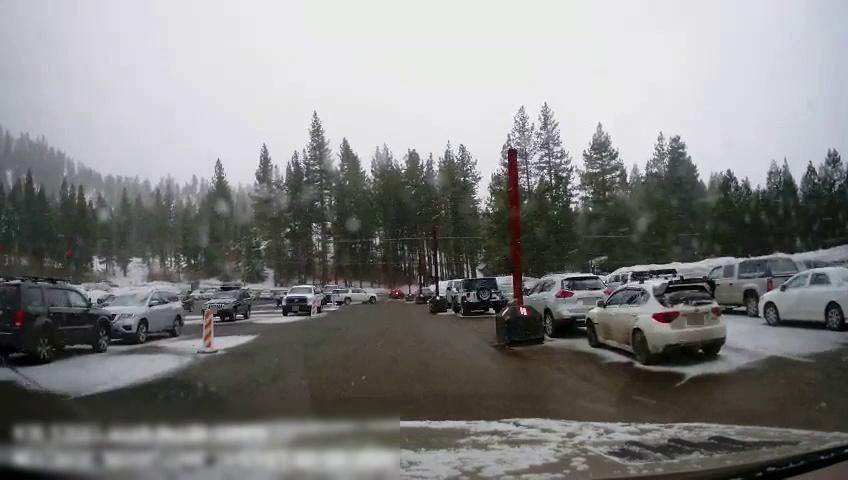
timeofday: Day
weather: Snowy
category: Vehicles | Car
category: Vehicles | SUV
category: Vehicles | Car
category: Vehicles | SUV
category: Vehicles | SUV
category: Vehicles | Truck
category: Vehicles | Van
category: Vehicles | SUV
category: Vehicles | Truck
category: Vehicles | Car
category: Vehicles | Car
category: Vehicles | SUV
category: Drivable Space